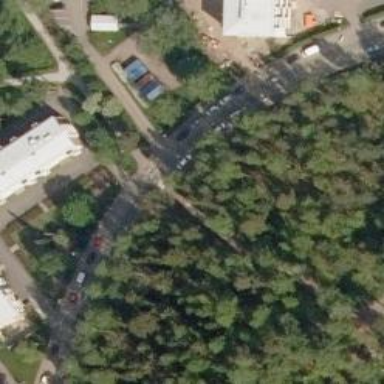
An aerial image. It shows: Uncontrolled crossing on the road.